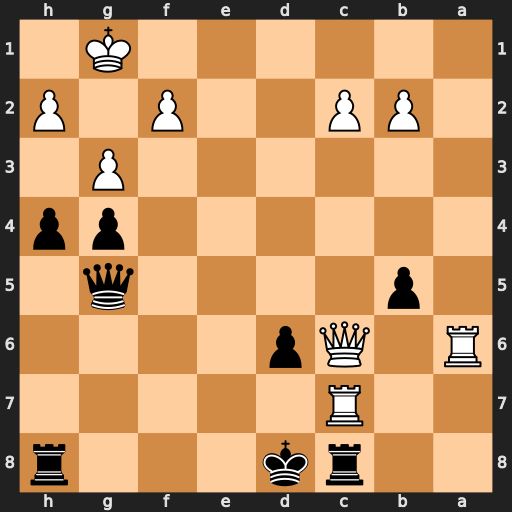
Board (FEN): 2rk3r/2R5/R1Qp4/1p4q1/6pp/6P1/1PP2P1P/6K1
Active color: b
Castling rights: -
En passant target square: -
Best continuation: Qc1+ Kg2 h3#